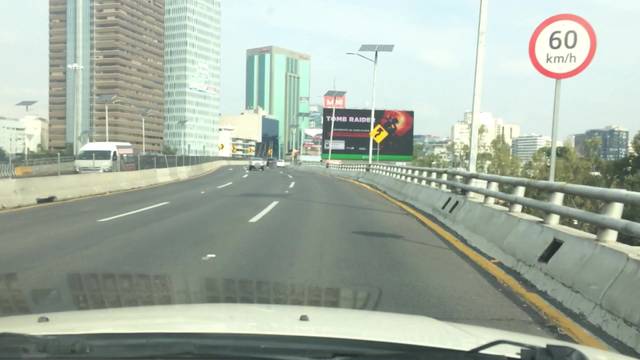
Region: Mexico
Coordinates: 19.431, -99.207